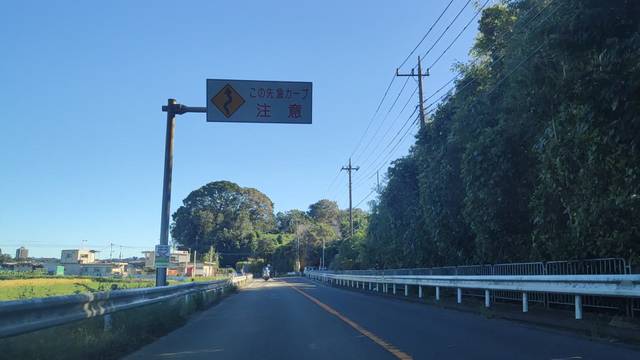
Region: Japan
Coordinates: 35.555, 139.319